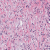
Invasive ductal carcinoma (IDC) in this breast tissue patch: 1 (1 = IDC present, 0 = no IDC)